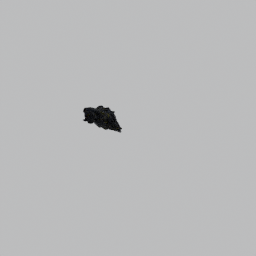
Label: people